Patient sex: F
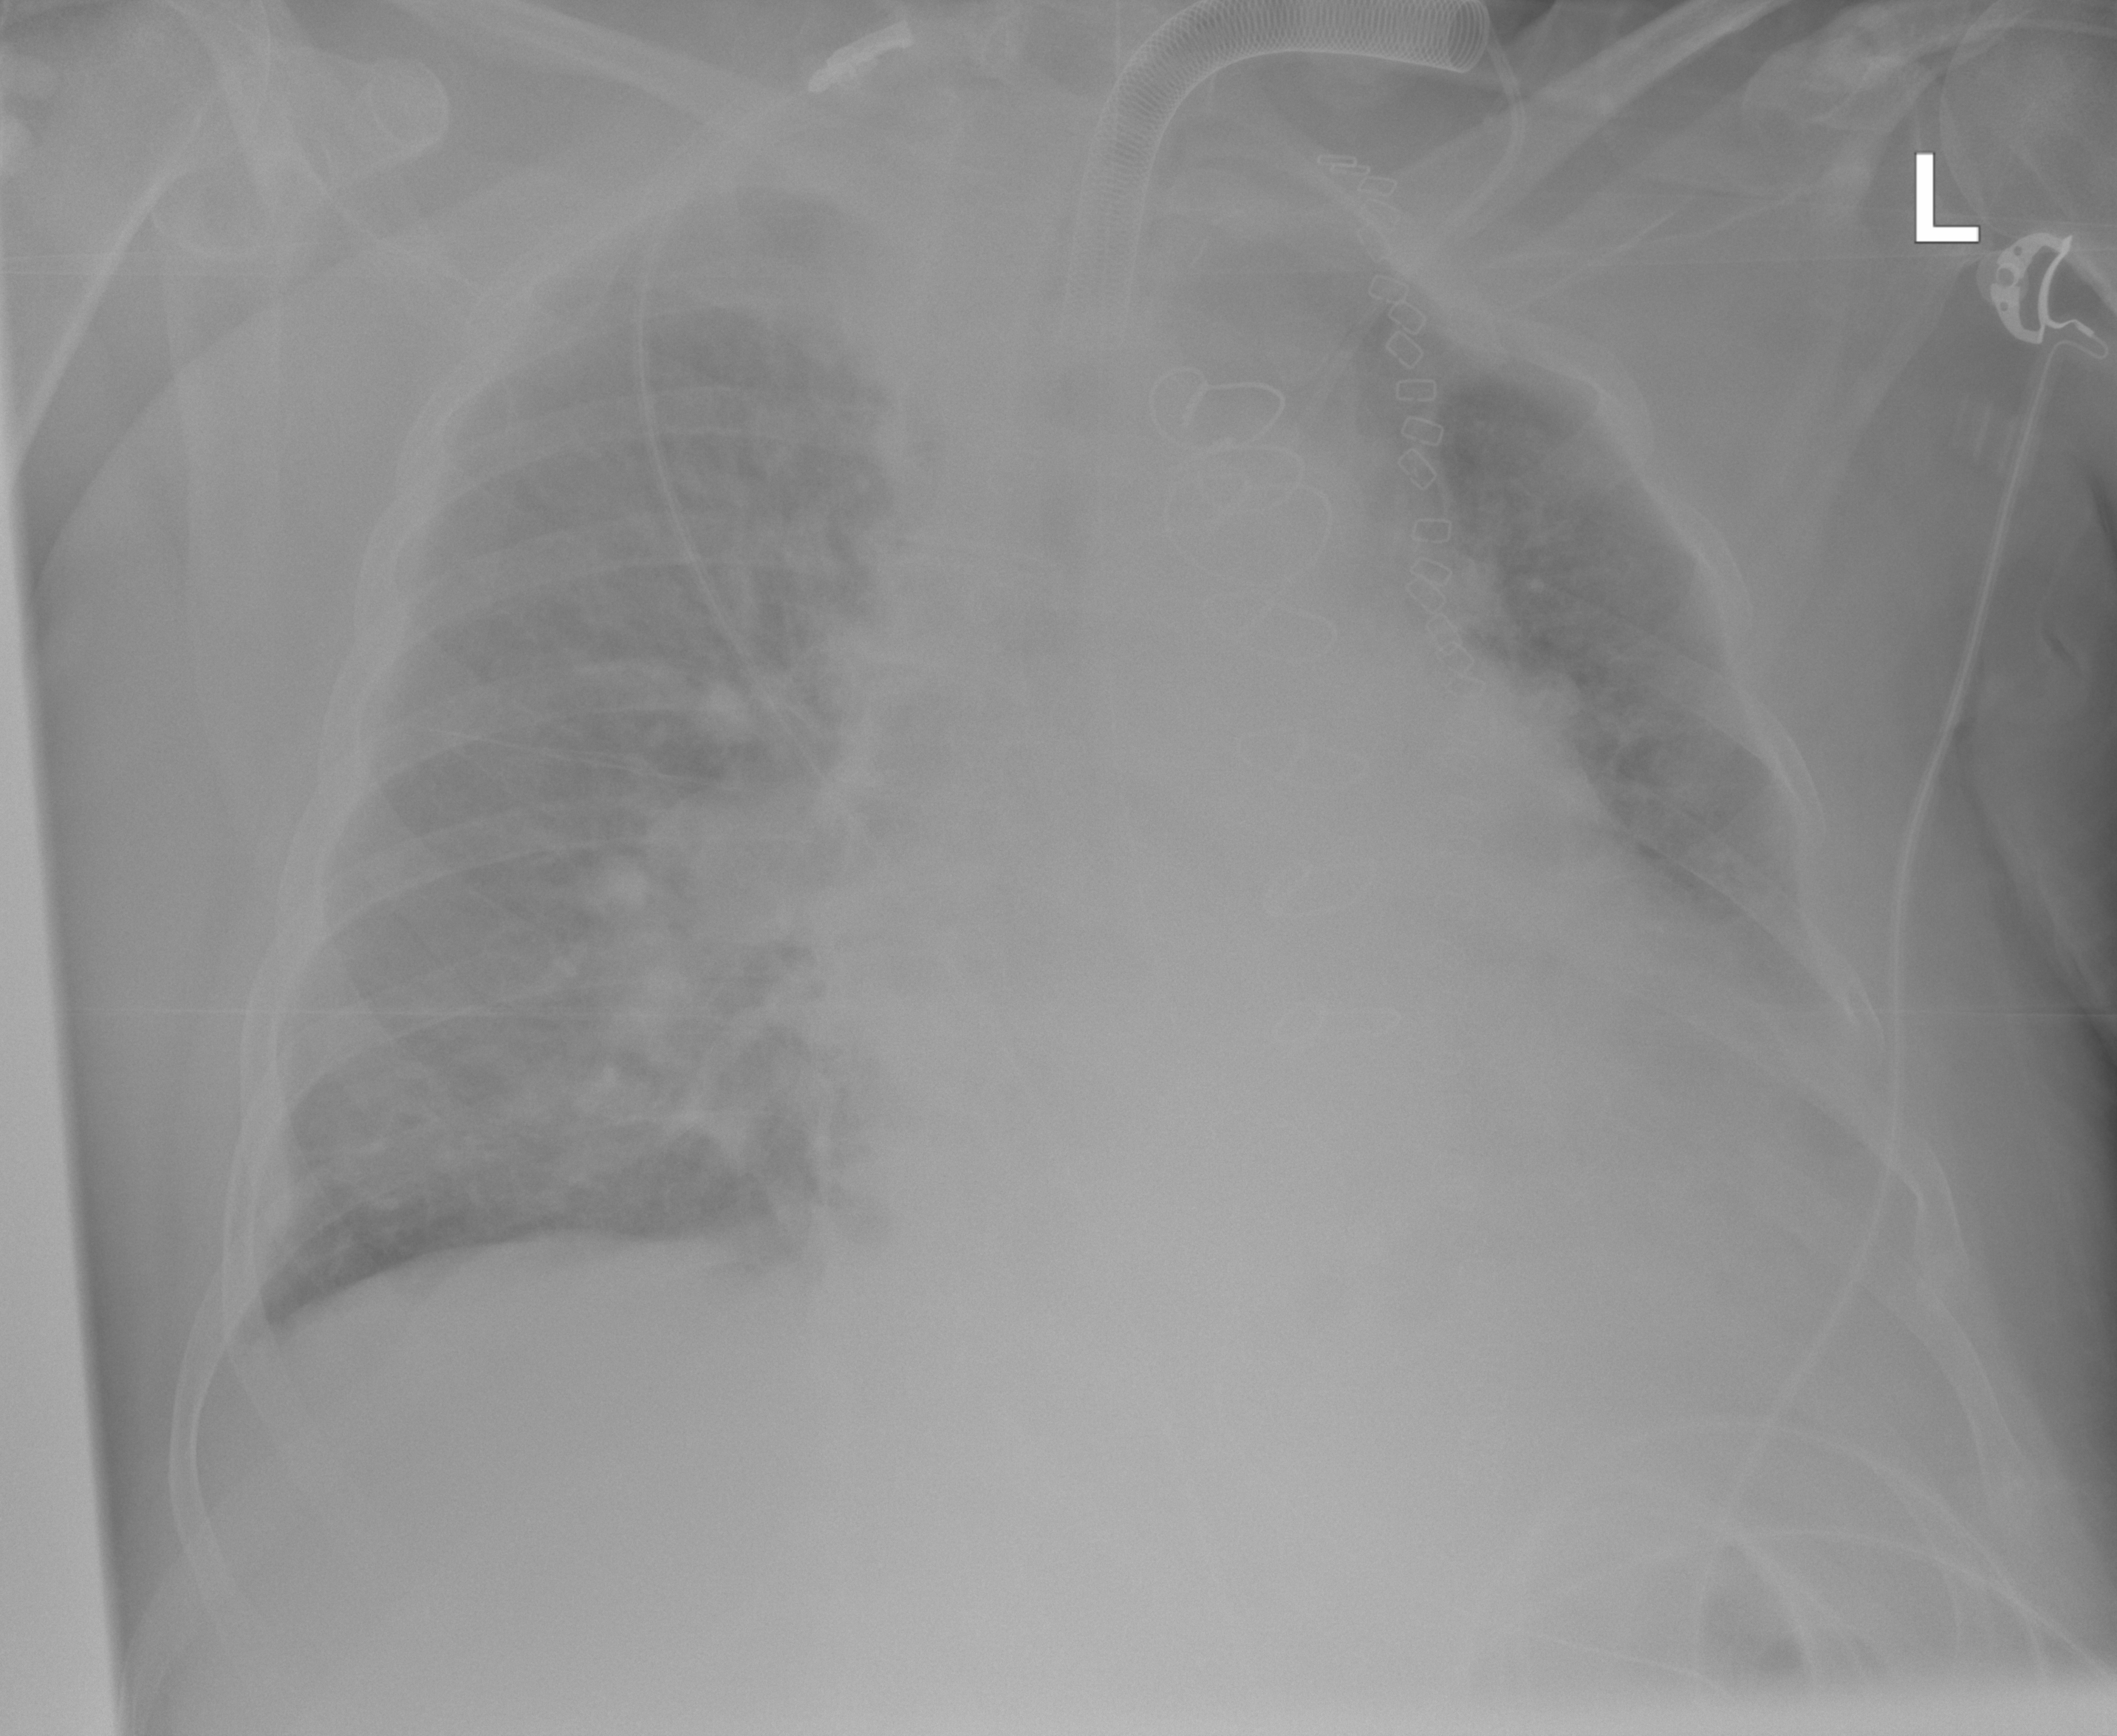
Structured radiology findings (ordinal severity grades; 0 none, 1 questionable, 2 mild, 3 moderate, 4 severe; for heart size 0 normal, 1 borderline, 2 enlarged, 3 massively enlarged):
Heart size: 2
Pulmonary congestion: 2
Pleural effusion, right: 0
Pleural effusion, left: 1
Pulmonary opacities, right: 1
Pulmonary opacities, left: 0
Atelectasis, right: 0
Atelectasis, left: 2